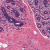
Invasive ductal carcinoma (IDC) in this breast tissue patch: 1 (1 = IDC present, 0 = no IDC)